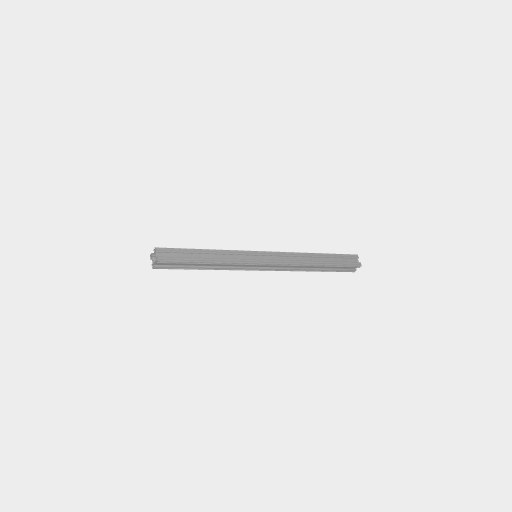
Part: OpenGoRAIL384